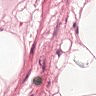
Metastatic tissue present: no